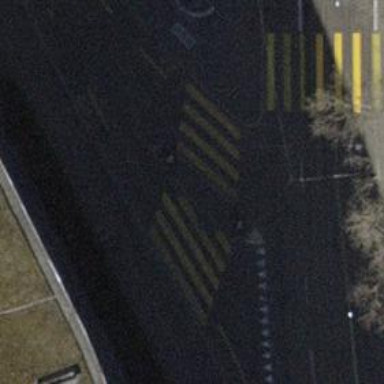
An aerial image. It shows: Uncontrolled zebra crossing with central island. The crossing is marked with zebra stripes.